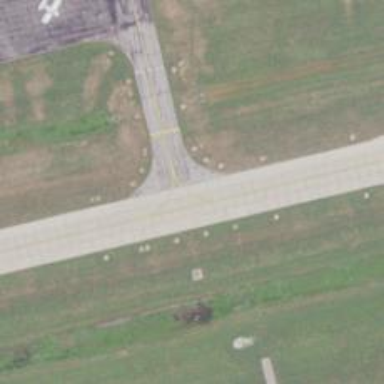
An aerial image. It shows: Image of taxiway at airport.